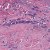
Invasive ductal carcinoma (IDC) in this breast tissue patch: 1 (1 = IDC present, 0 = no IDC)